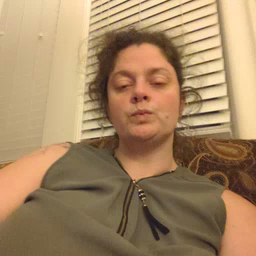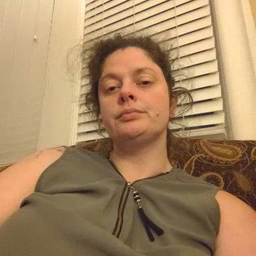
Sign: alligator